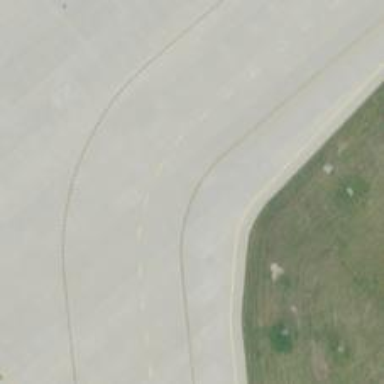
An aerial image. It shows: Image of taxiway at airport.